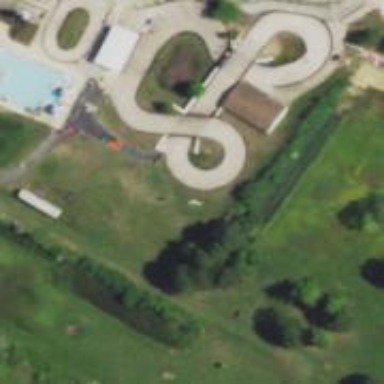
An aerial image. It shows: Karting raceway.